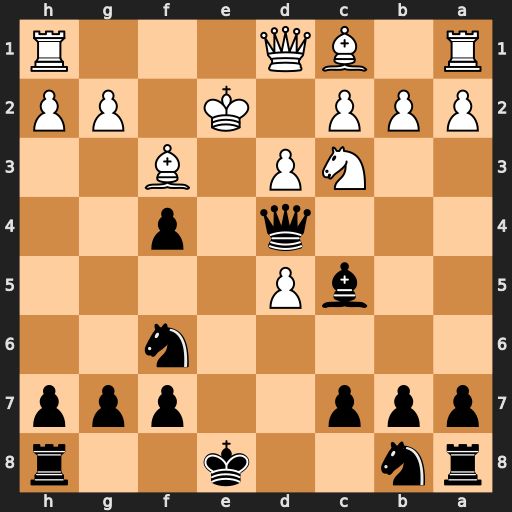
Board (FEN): rn2k2r/ppp2ppp/5n2/2bP4/3q1p2/2NP1B2/PPP1K1PP/R1BQ3R
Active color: b
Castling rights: kq
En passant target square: -
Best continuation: Qf2#